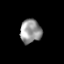
Tissue: prostate
Cell type: Endothelial cells
Senescence score: 0.3056
Nuclear area (px): 490
Mean DAPI intensity: 150.91